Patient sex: F
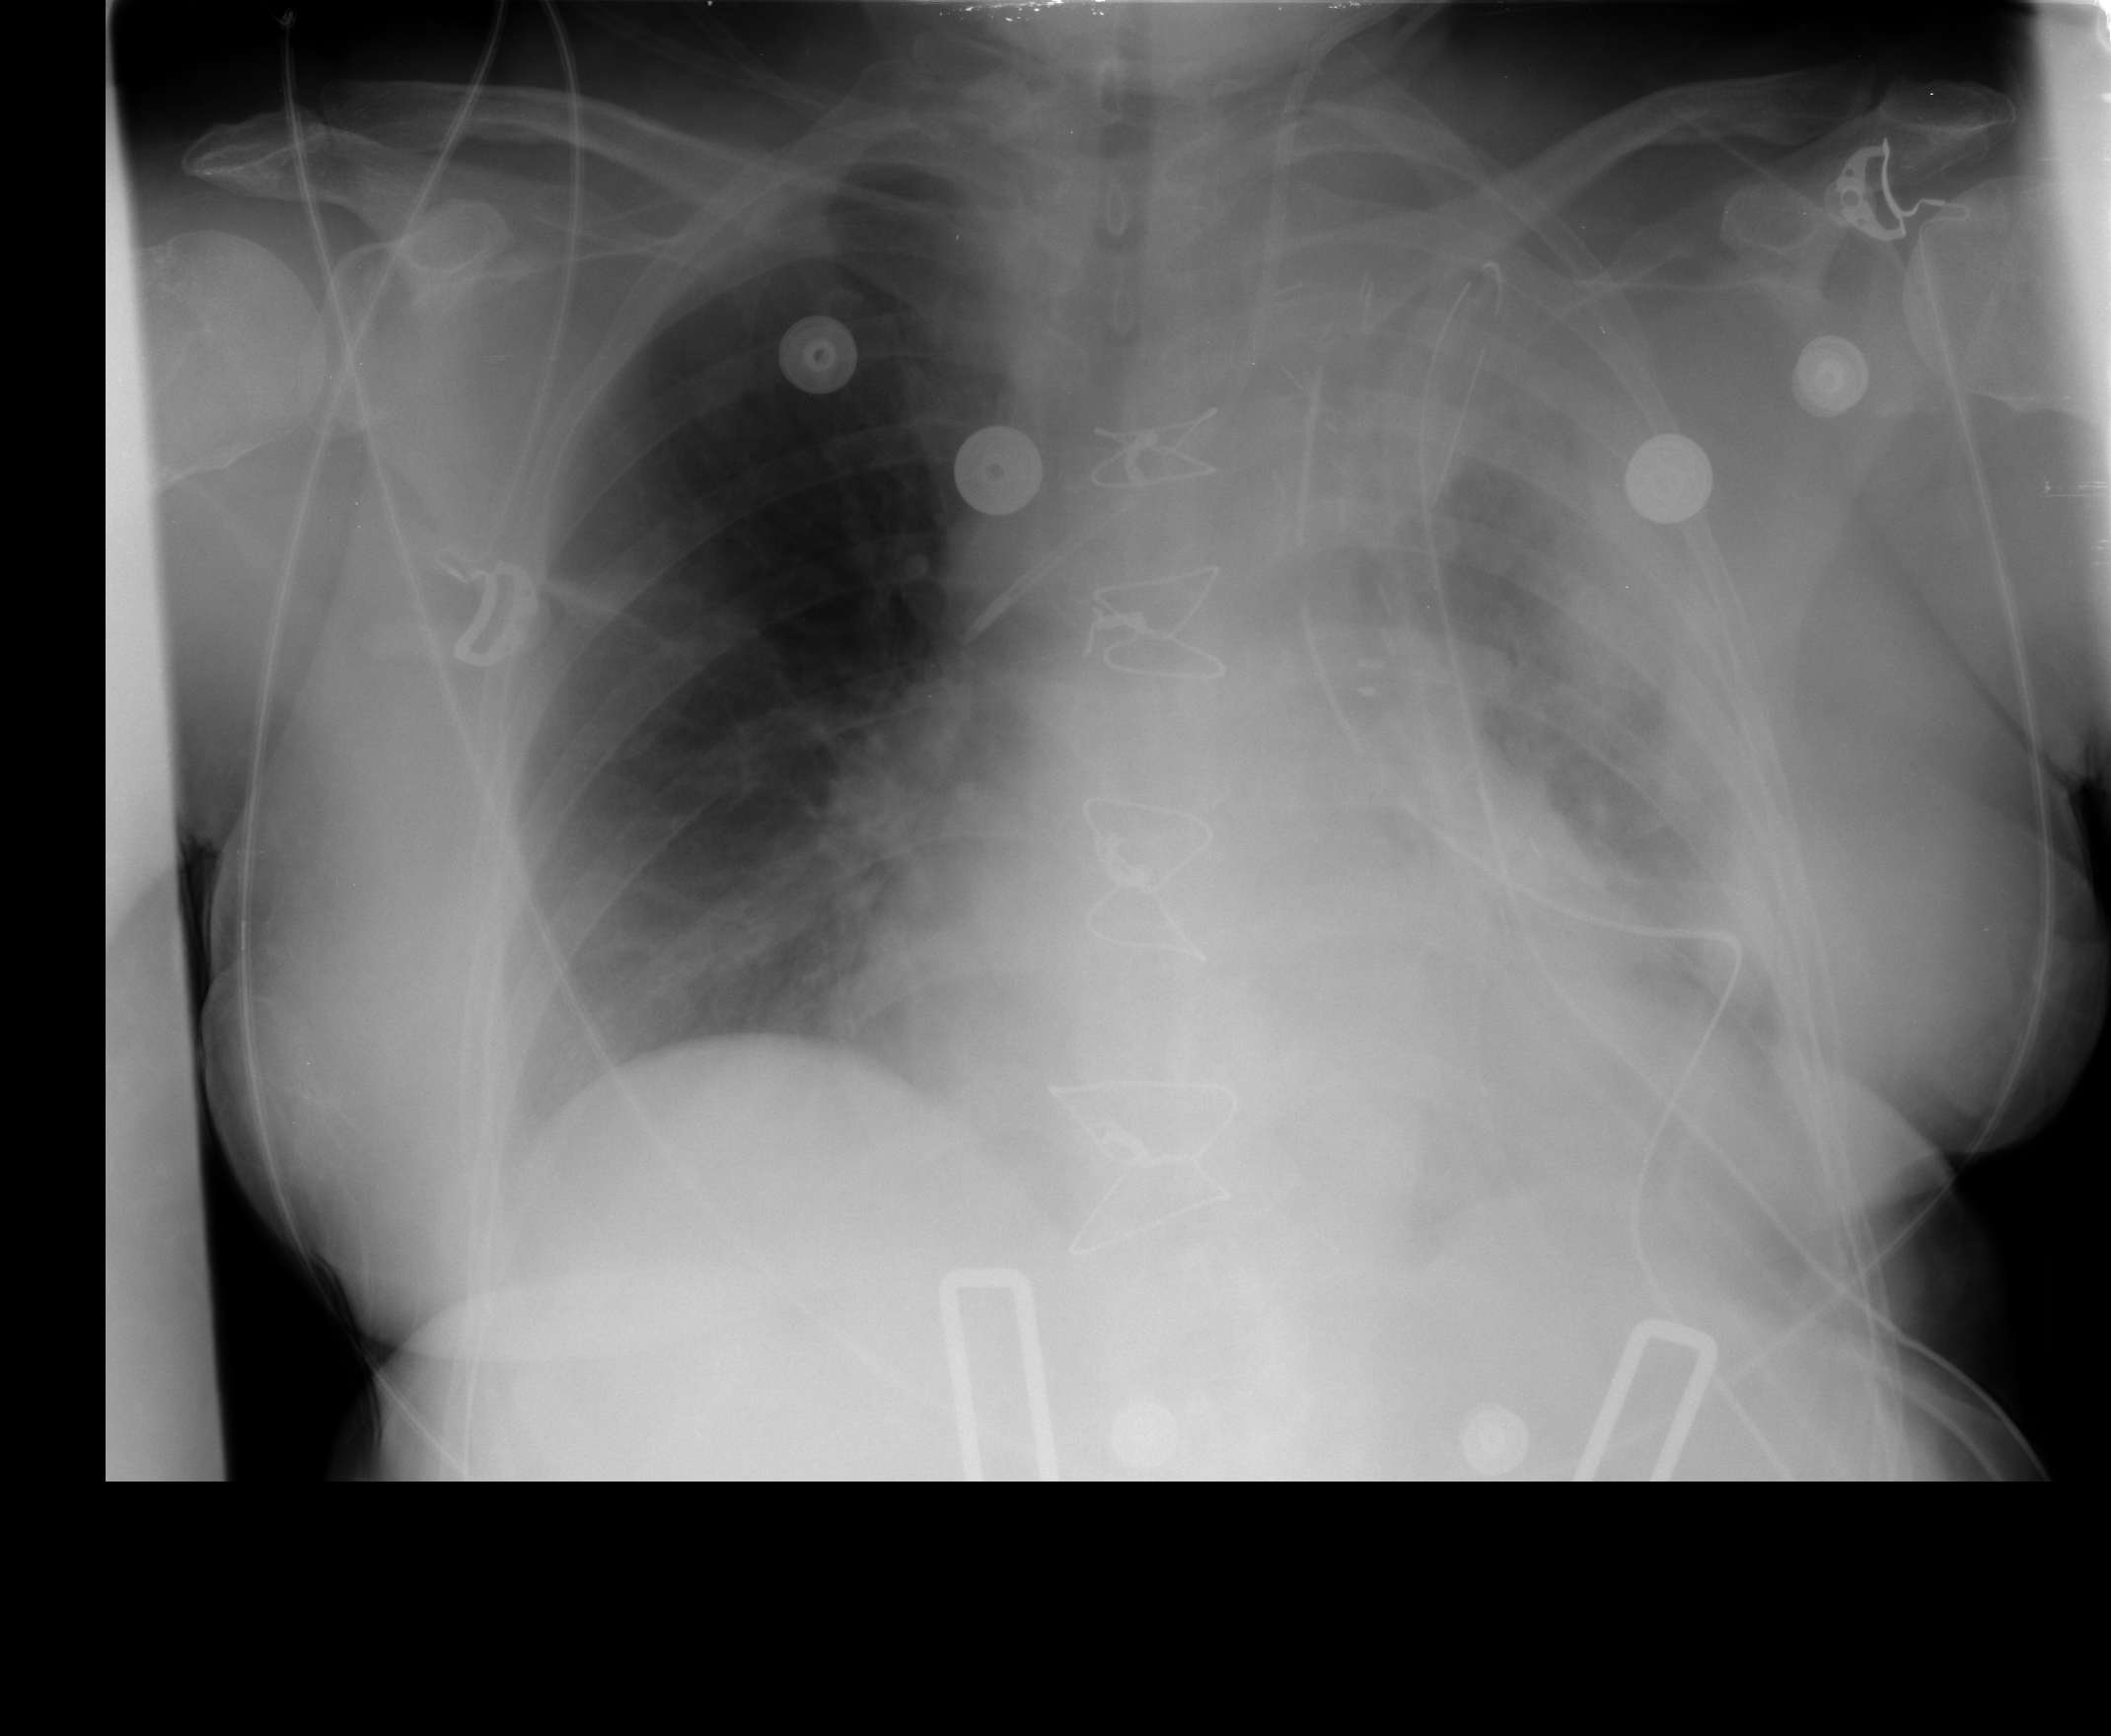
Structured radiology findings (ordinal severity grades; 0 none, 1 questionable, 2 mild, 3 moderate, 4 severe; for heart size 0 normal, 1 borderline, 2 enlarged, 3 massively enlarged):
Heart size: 2
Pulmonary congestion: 0
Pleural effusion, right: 0
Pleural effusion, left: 3
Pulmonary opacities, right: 0
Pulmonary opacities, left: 3
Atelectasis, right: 0
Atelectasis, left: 3